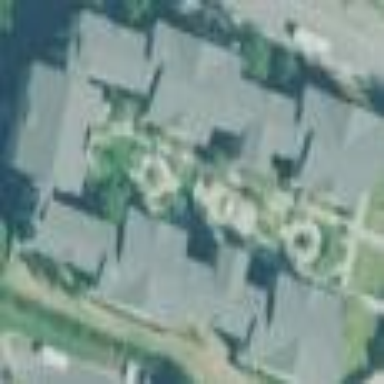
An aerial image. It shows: Dormitory building.